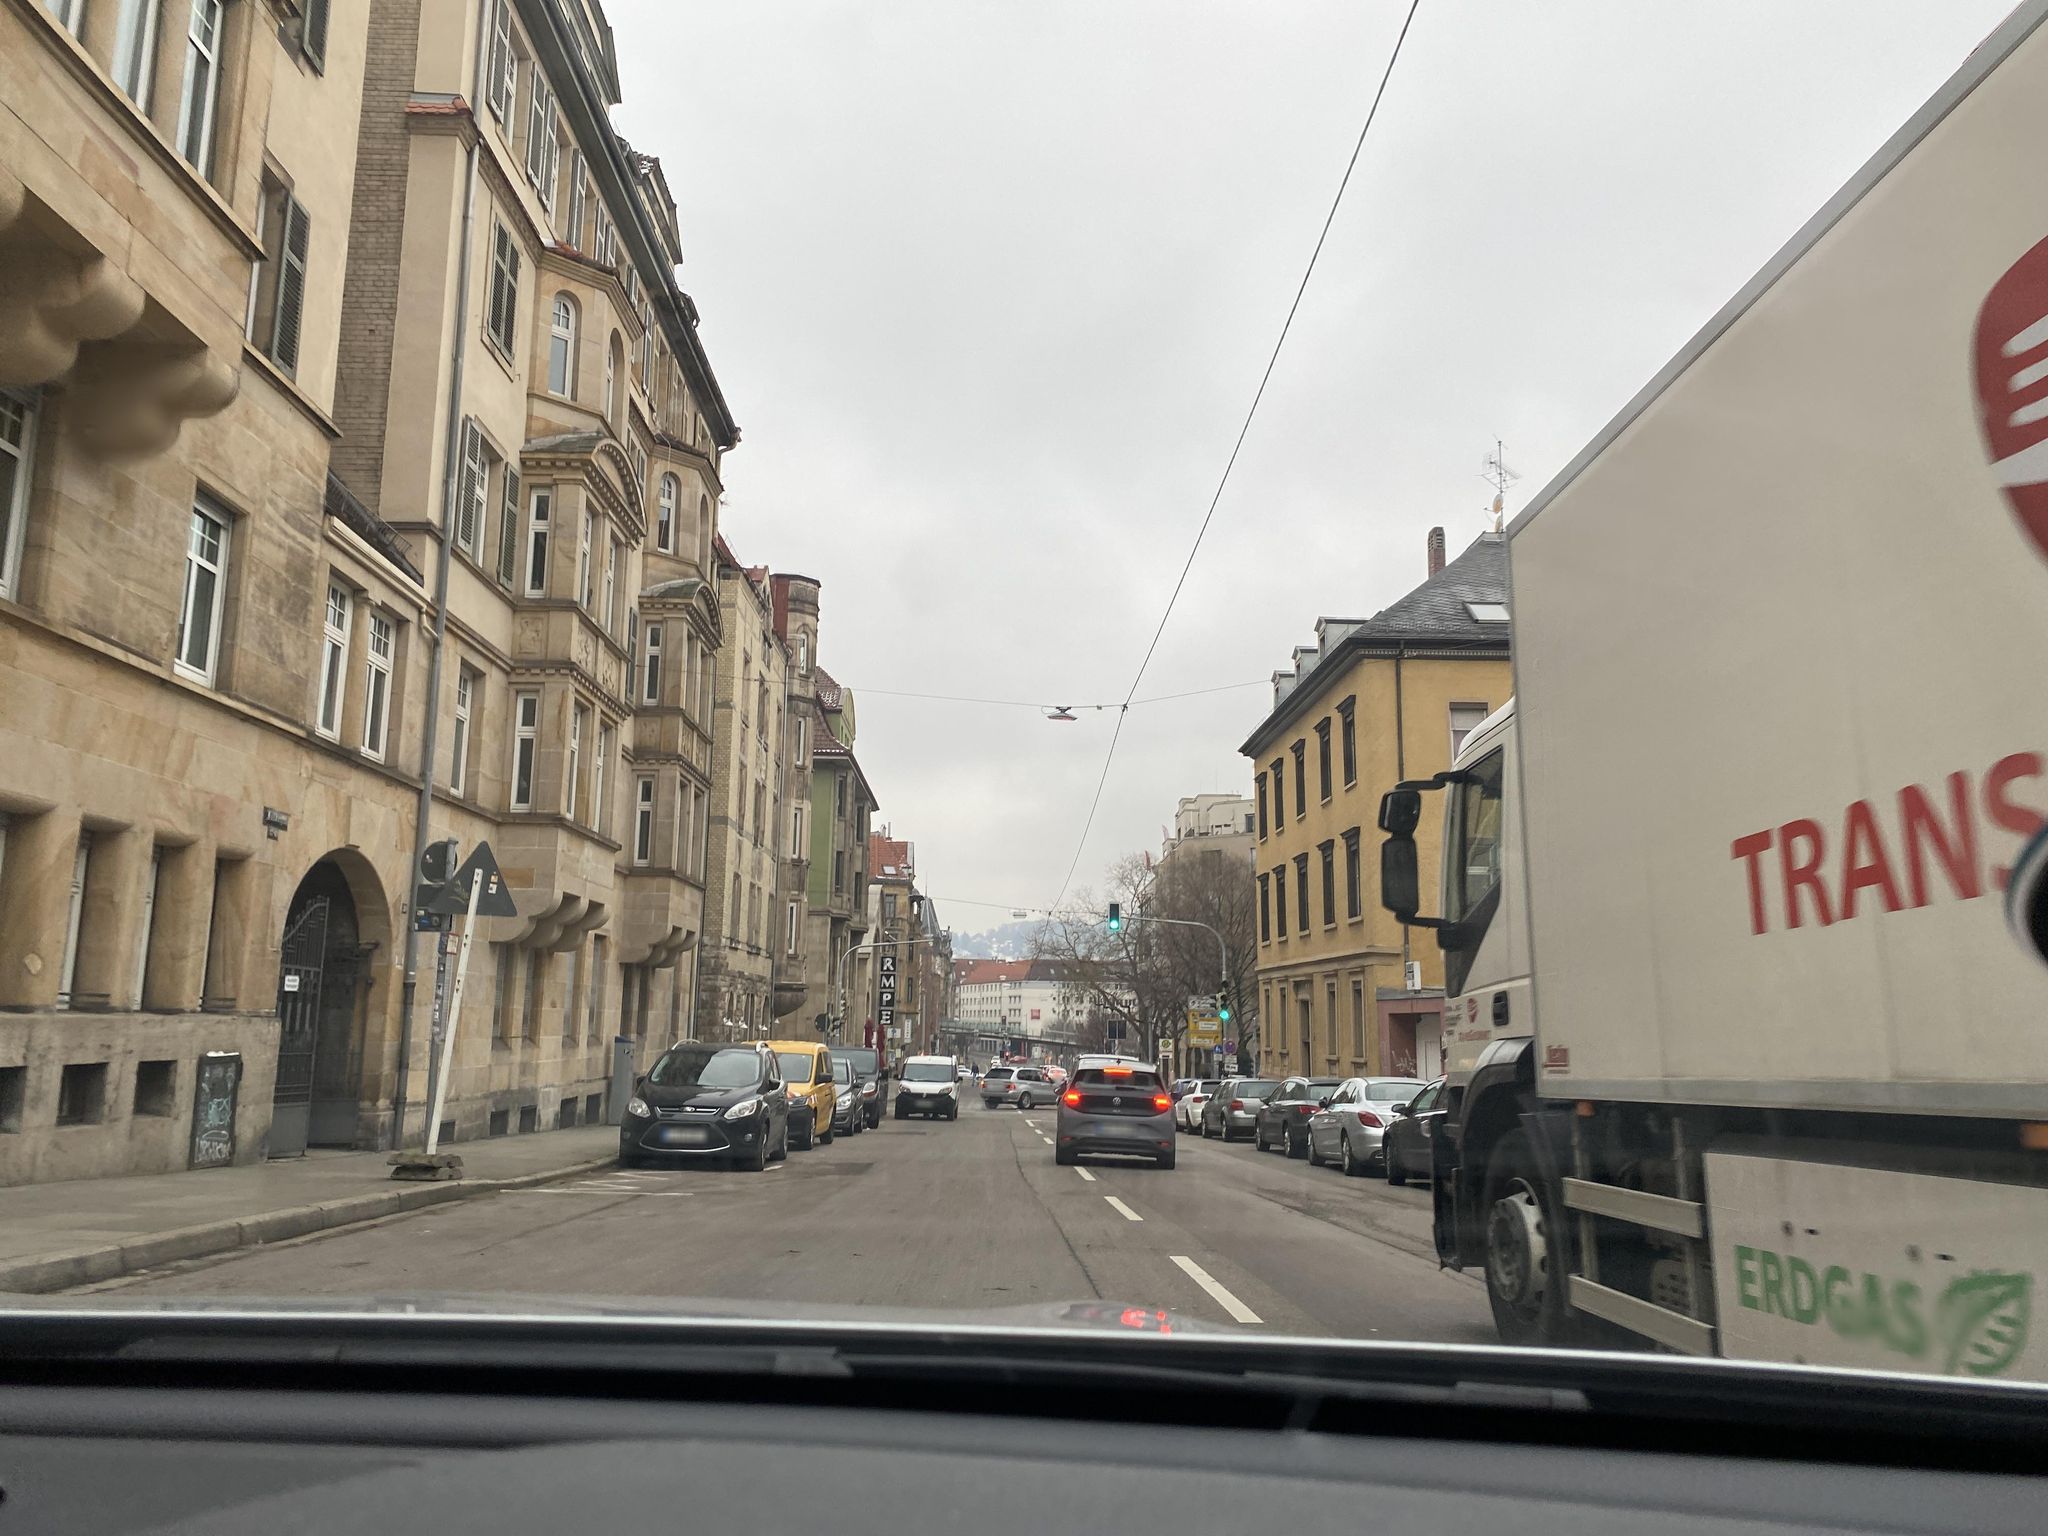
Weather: cloudy
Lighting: day
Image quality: good
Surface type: driving surface
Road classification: tertiary
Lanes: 2
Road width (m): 12
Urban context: urban centre
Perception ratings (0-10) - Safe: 3.25, Lively: 5.23, Beautiful: 5.18, Boring: 4.67, Depressing: 5.47, Wealthy: 8.29